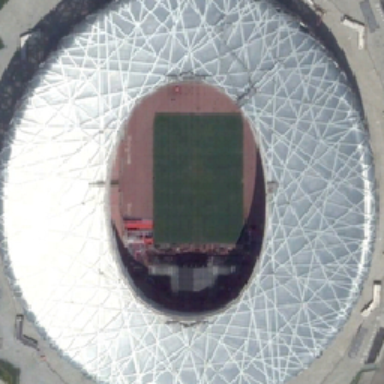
The stadium is in the middle .